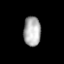
Tissue: lung
Cell type: Epithelial cells
Senescence score: 0.2273
Nuclear area (px): 497
Mean DAPI intensity: 174.887